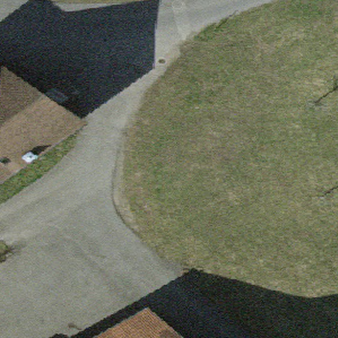
Label: other